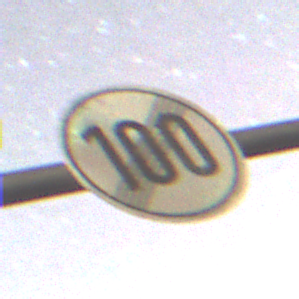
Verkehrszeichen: EndeGeschwindigkeit100
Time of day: Night
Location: Outdoor (Suburban)
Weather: Clear
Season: NotSpecified
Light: Artificial